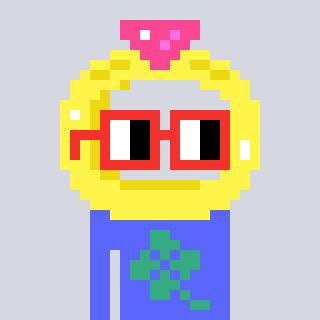
a pixel art character with square red glasses, a ring-shaped head and a purple-colored body on a cool background